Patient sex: M
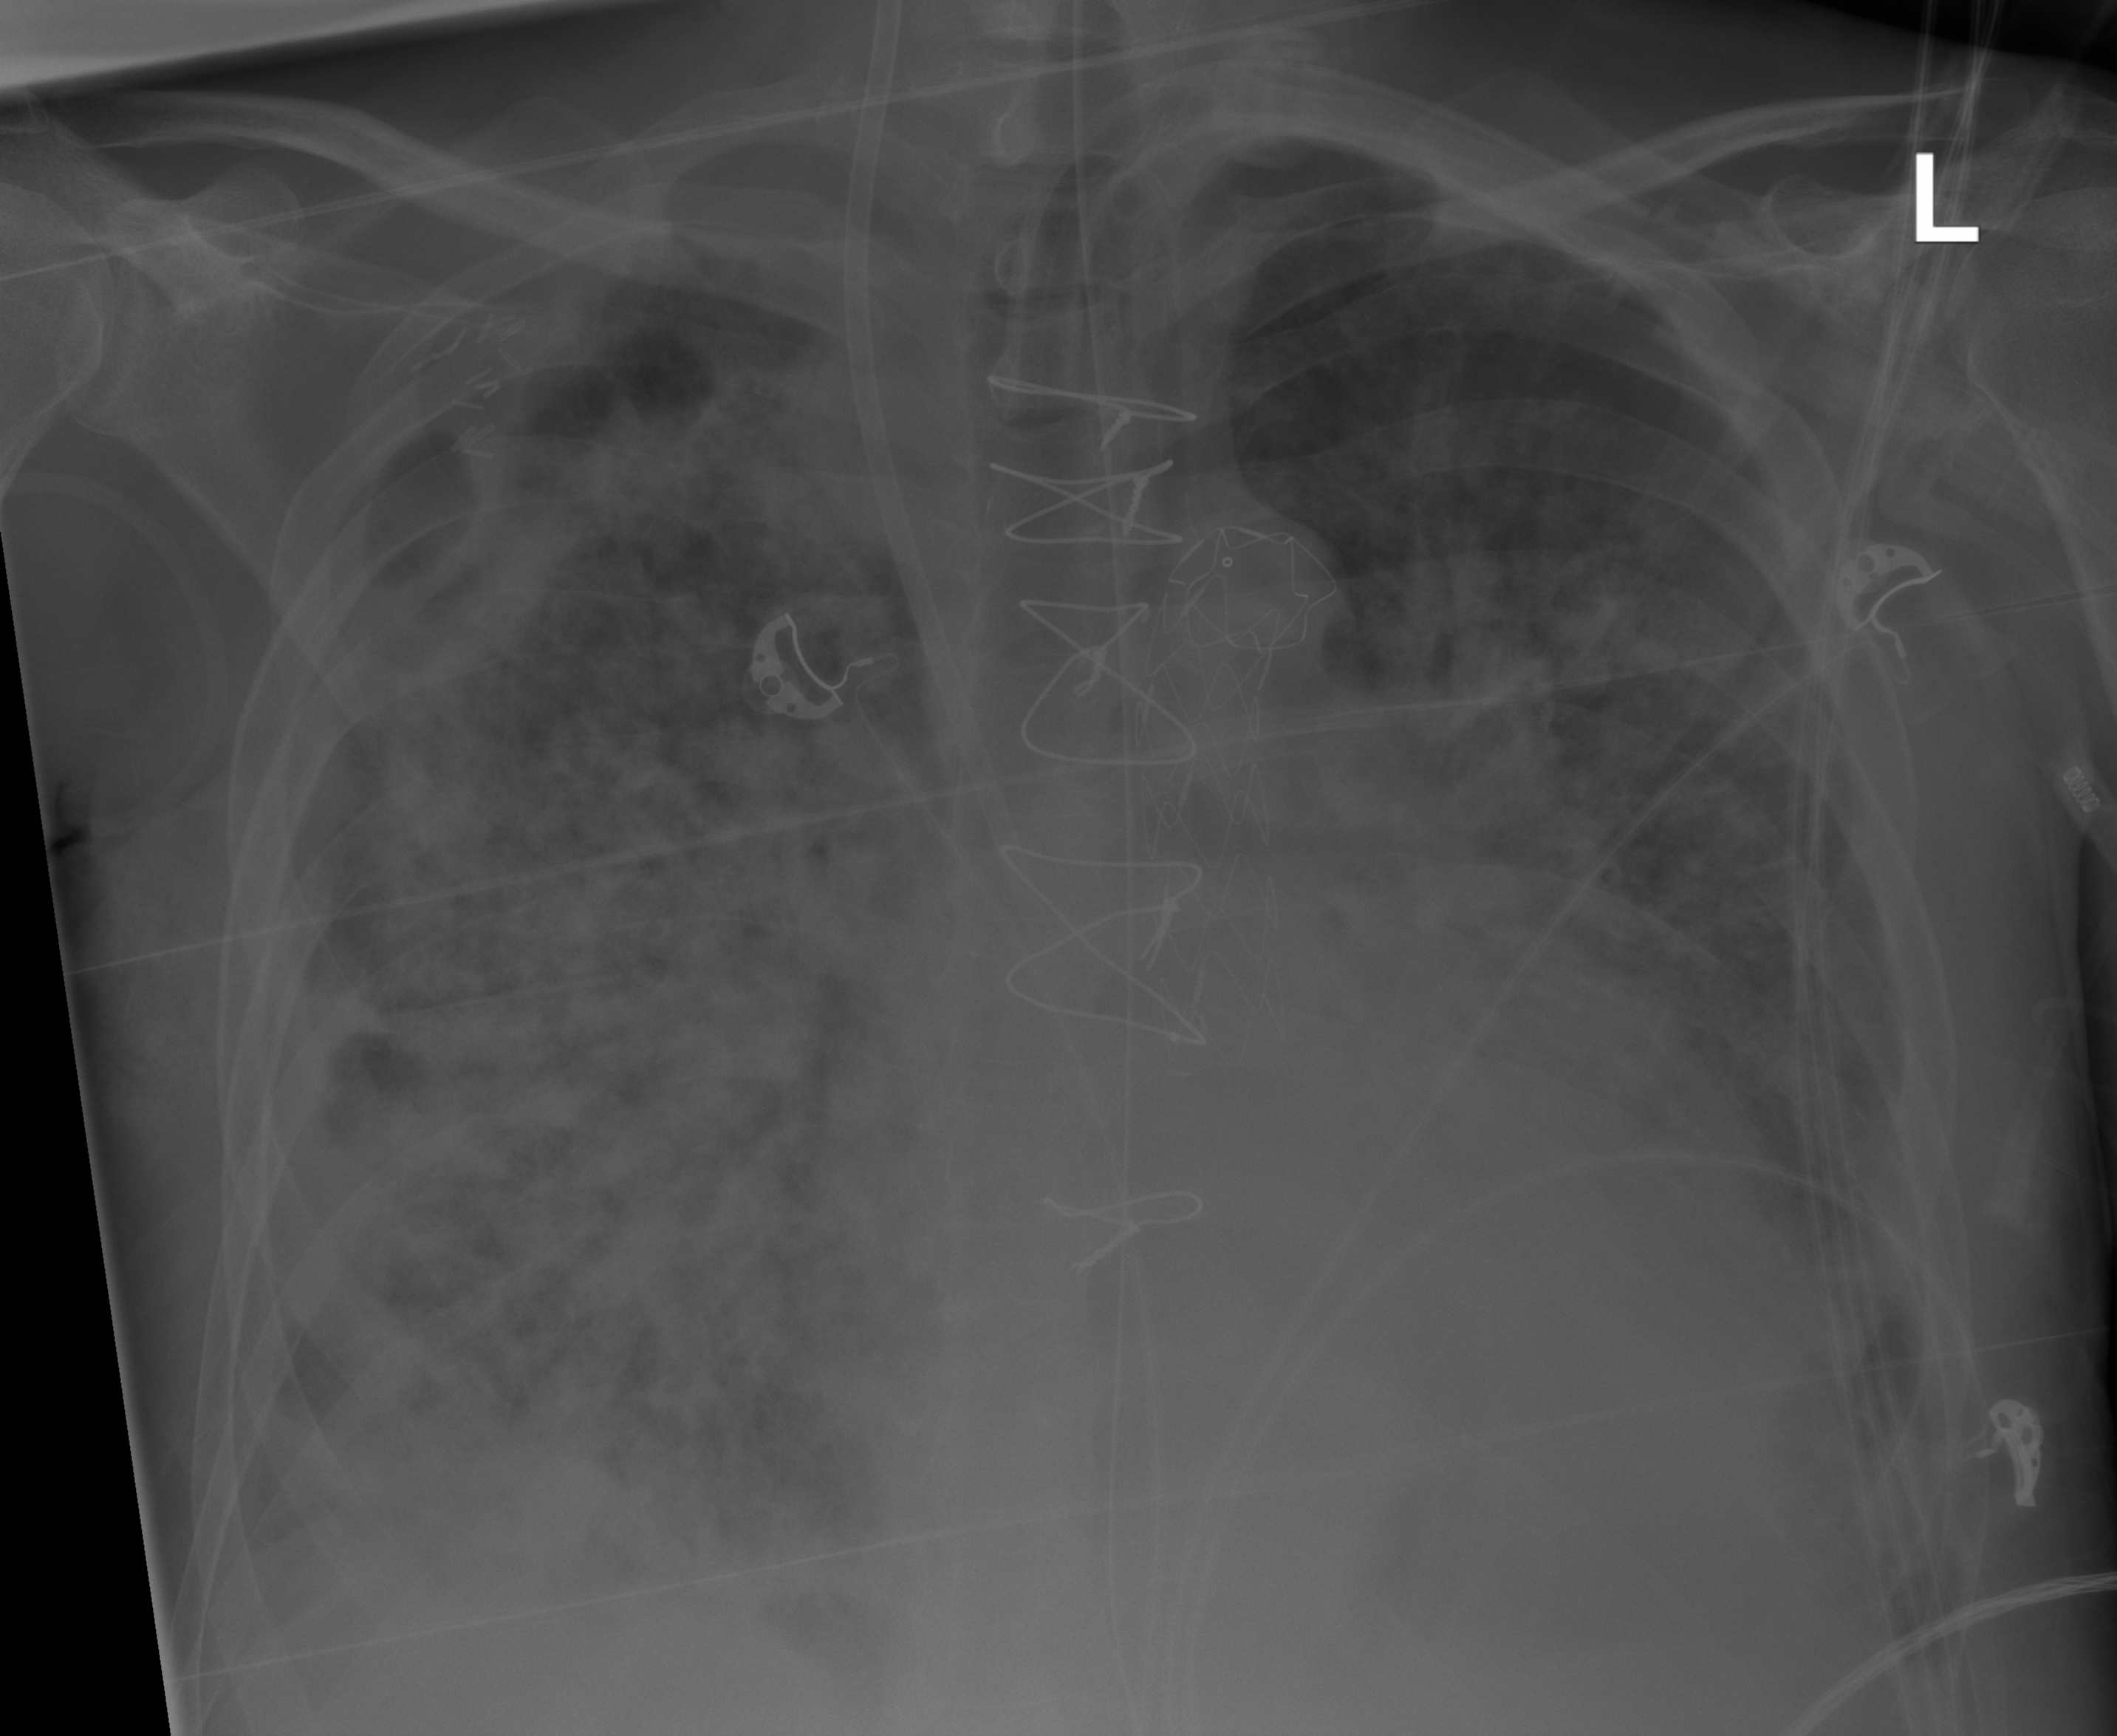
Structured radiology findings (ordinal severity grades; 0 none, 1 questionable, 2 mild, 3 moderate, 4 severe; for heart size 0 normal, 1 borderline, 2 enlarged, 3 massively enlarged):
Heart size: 1
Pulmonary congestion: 2
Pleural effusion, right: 2
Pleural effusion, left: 0
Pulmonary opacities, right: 4
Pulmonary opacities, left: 3
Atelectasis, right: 3
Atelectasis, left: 2